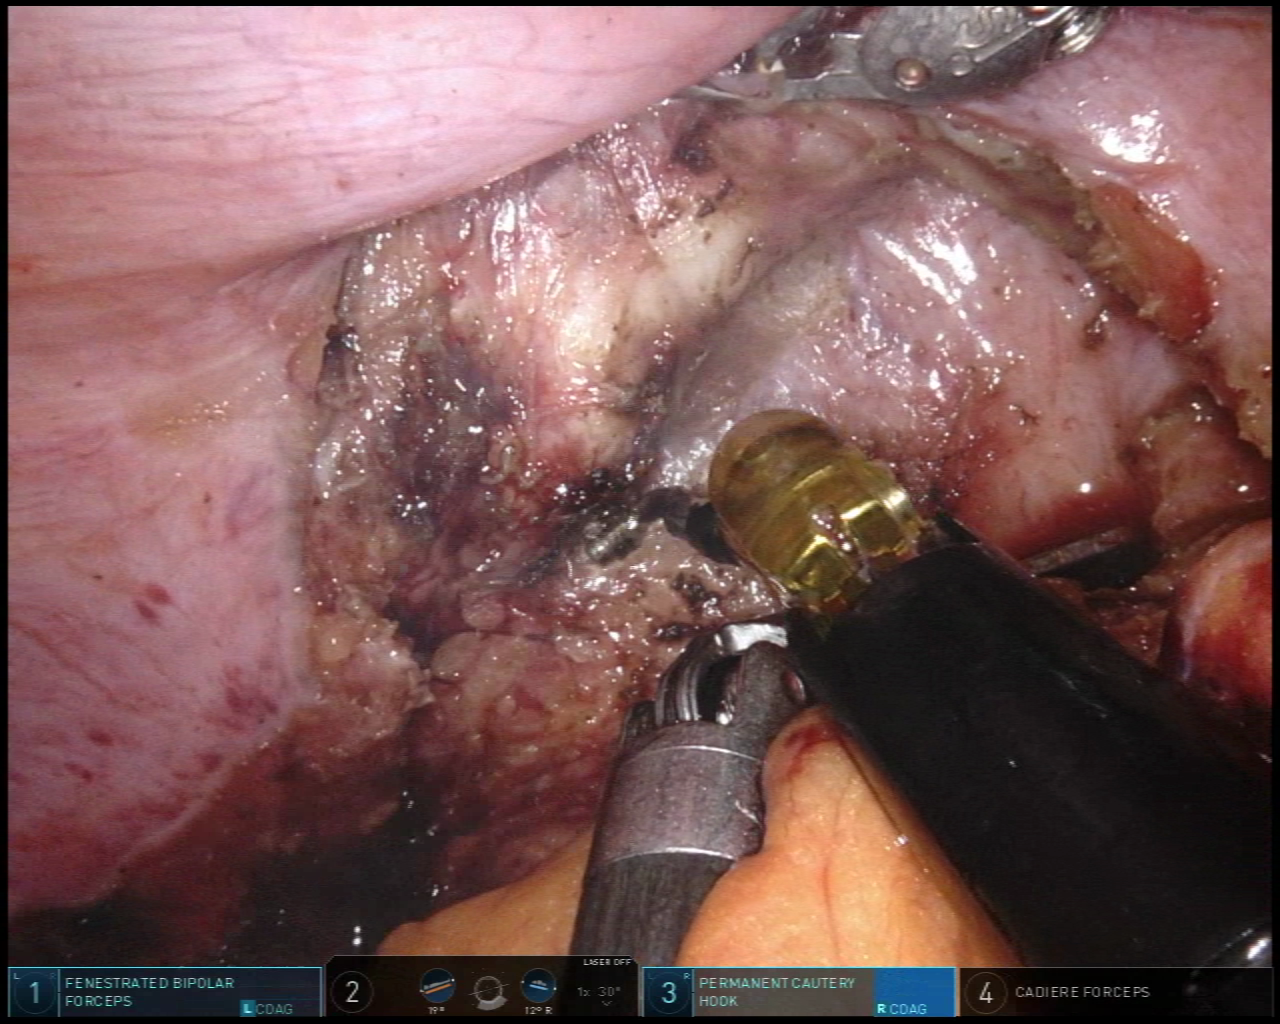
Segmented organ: vesicular_glands
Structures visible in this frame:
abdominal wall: no
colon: no
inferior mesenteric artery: no
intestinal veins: no
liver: no
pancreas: no
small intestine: no
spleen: no
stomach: no
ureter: no
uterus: no
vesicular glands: yes